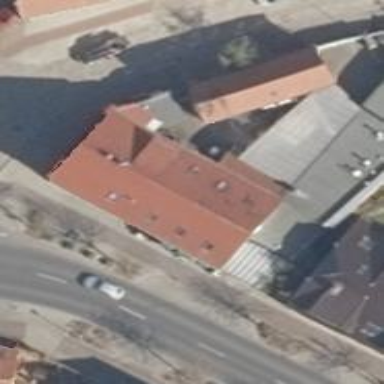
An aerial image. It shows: Cafe located inside building.